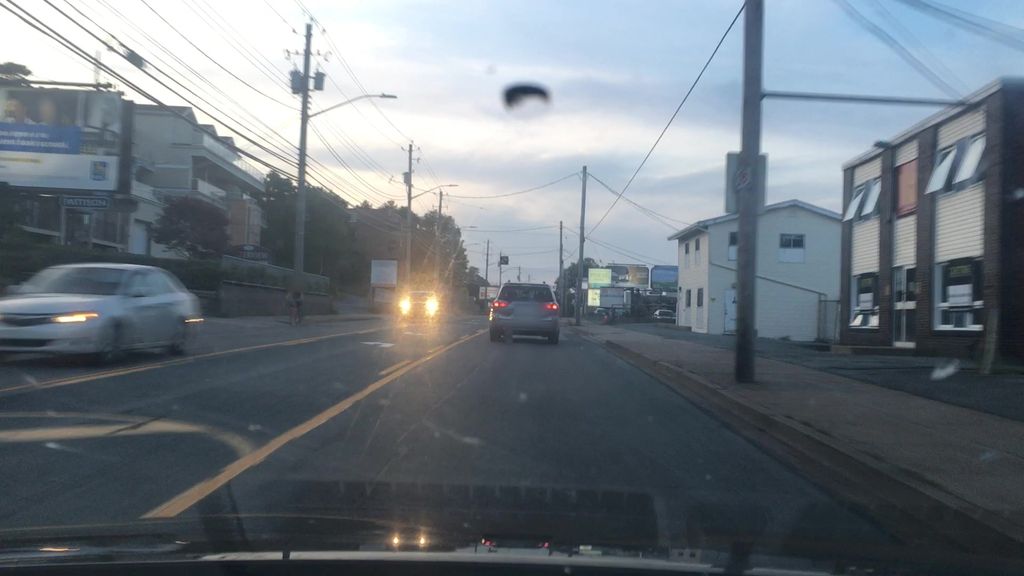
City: halifax